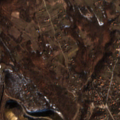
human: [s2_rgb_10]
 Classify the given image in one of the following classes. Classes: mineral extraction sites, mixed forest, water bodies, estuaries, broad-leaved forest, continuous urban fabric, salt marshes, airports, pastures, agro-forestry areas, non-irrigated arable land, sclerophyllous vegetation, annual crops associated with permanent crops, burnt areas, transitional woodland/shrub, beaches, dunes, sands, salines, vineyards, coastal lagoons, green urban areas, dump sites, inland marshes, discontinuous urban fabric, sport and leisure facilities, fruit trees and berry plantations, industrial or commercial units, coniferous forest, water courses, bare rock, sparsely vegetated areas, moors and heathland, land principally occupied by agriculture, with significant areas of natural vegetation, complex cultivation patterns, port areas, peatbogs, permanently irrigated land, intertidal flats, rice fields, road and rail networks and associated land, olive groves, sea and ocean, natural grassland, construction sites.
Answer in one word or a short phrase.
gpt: discontinuous urban fabric, mineral extraction sites, complex cultivation patterns, land principally occupied by agriculture, with significant areas of natural vegetation, broad-leaved forest